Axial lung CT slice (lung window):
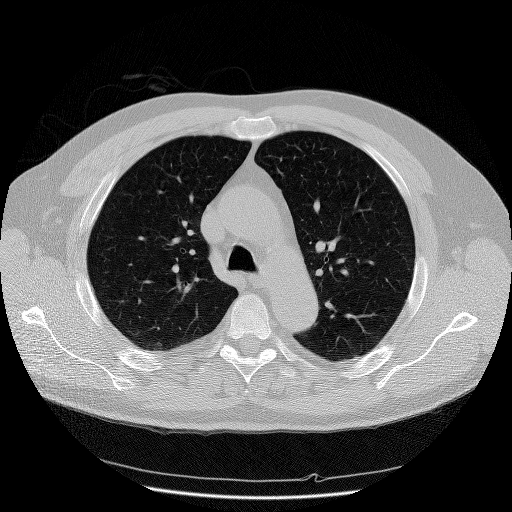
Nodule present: no